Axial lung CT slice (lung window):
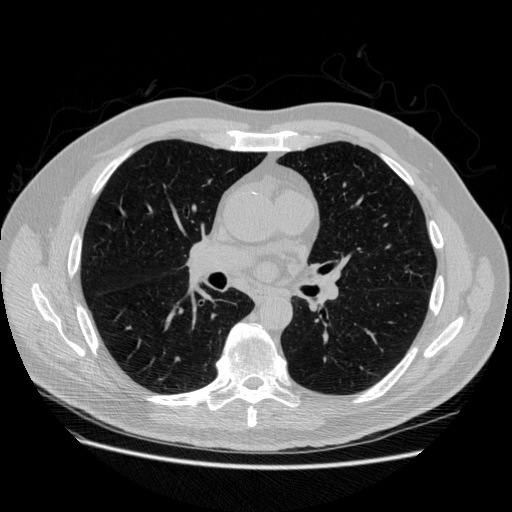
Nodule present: no